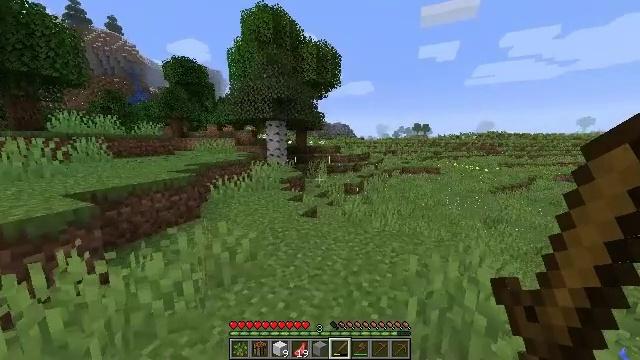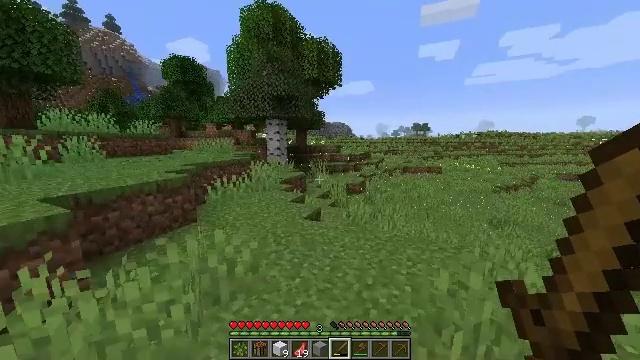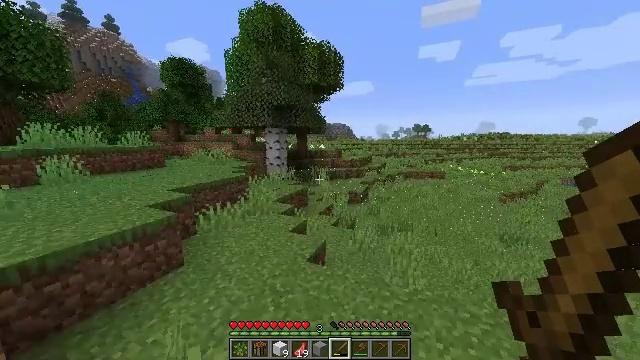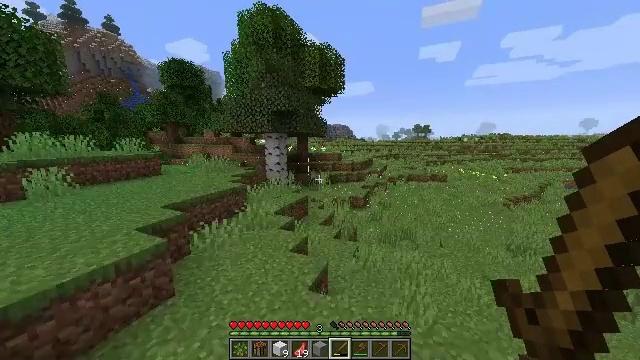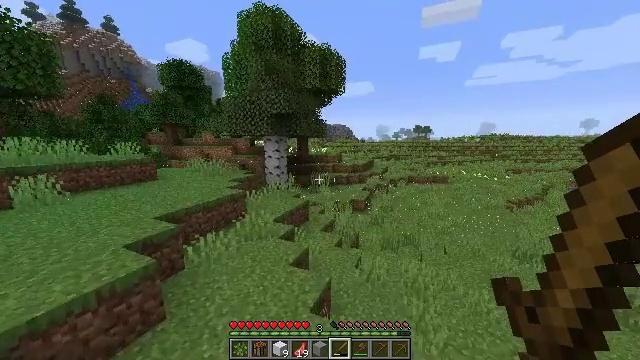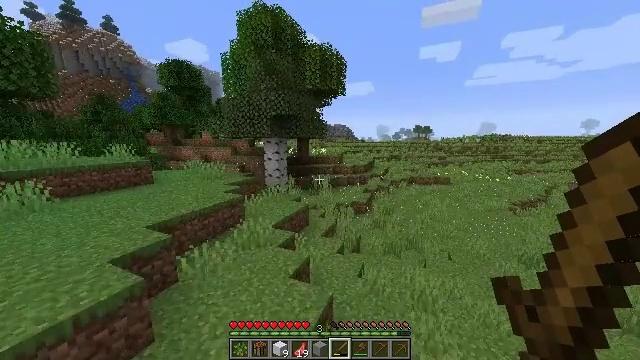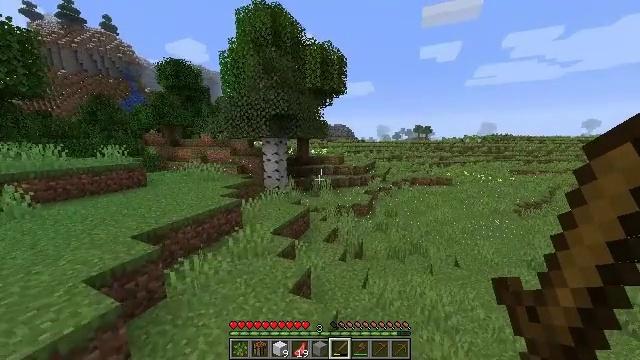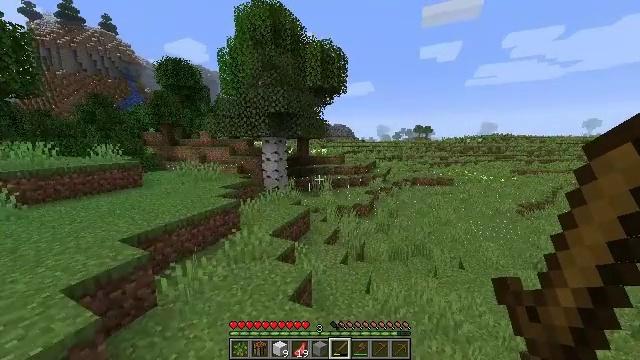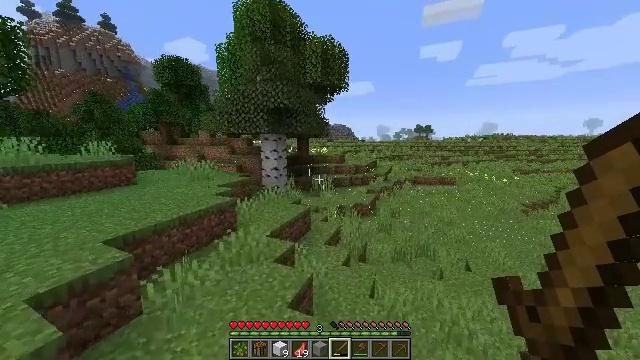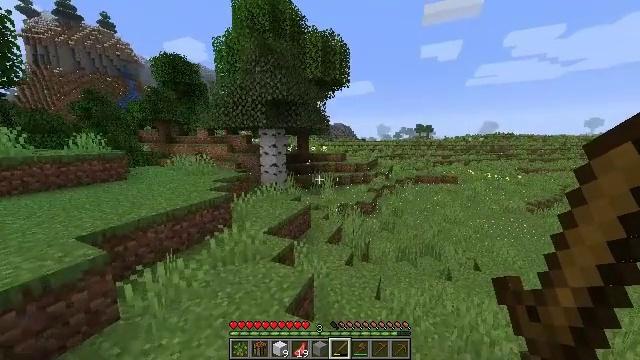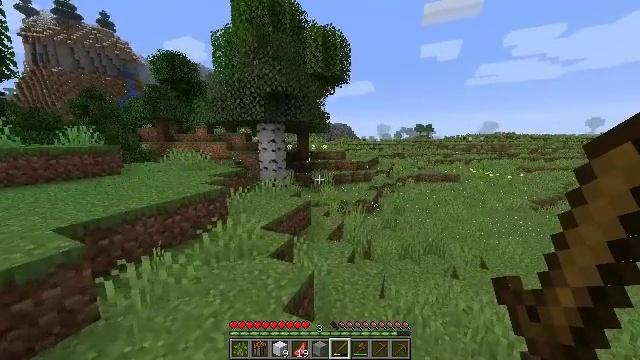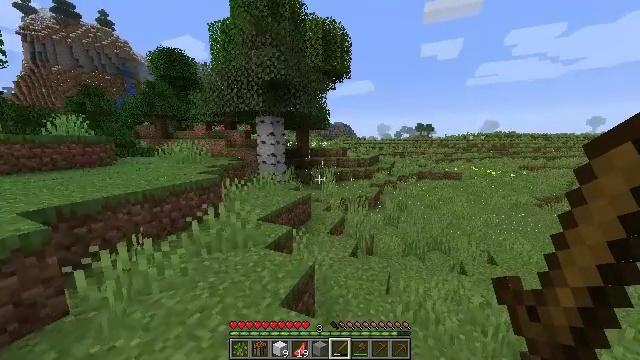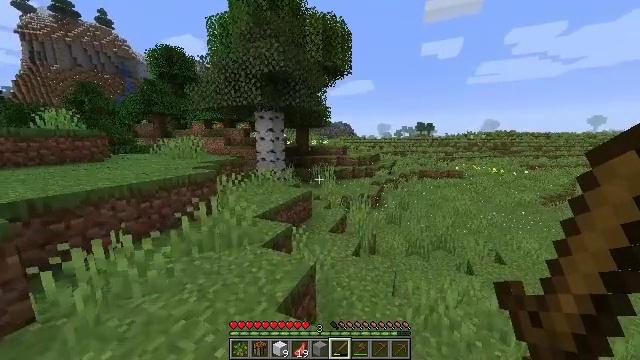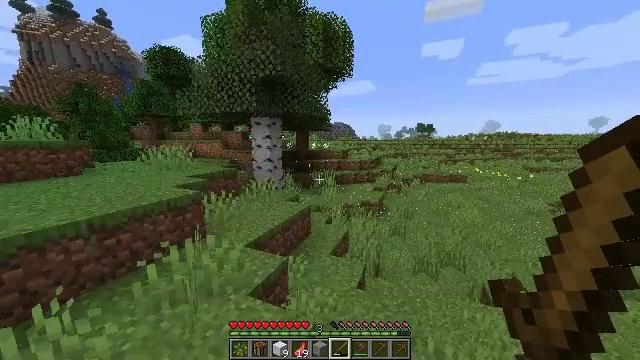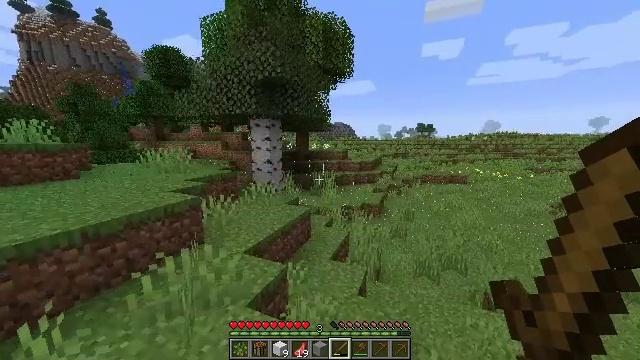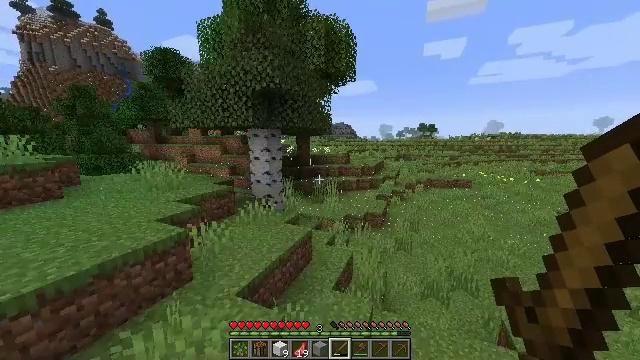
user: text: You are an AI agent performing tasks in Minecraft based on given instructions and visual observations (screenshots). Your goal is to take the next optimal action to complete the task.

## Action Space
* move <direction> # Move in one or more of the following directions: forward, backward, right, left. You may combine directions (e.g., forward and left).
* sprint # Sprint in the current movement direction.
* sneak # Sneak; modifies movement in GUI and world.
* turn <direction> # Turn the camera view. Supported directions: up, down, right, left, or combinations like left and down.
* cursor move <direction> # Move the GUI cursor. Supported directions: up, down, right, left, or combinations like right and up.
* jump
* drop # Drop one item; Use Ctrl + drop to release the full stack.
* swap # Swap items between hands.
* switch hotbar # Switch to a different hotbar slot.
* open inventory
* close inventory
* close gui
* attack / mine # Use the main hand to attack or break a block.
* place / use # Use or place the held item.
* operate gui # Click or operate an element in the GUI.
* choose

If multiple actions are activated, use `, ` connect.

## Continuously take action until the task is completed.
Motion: motion action
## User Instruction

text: Break the fire block.
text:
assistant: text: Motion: move forward, sprint, jump
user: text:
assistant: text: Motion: move forward, sprint, jump
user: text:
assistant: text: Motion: move forward, jump
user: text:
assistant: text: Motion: move forward, jump
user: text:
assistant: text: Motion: move forward, jump
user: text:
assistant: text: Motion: move forward, jump
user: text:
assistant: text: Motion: move forward, jump
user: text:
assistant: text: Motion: move forward, jump
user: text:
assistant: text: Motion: move forward, jump
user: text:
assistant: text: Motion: move forward, jump
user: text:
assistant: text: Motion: move forward, jump
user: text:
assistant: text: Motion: move forward, sprint, jump
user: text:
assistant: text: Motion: move forward, sprint, jump
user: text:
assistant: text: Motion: move forward, sprint, jump
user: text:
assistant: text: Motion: move forward, sprint, jump
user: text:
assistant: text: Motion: move forward, jump
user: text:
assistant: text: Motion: move forward, jump
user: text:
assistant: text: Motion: move forward, jump
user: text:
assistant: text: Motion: move forward, jump
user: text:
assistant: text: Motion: move forward, turn right, jump
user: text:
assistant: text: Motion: move forward, turn right, jump
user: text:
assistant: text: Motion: move forward, turn right and down, jump
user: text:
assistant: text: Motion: move forward, turn right and down, jump
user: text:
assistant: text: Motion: move forward, turn right, jump
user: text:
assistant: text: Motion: move forward, sprint, jump
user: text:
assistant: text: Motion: move forward, sprint, jump
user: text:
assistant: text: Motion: move forward, sprint, jump
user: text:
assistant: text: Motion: move forward, sprint, jump
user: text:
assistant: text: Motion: move forward, sprint, turn left, jump
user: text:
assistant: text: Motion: move forward, turn left, jump